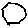
Label: hexagon